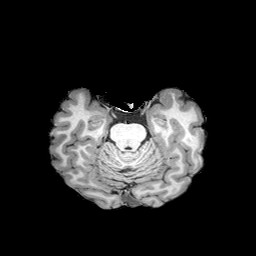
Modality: T1w
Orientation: coronal
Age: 31
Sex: female
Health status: healthy